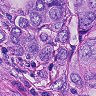
Metastatic tissue present: yes